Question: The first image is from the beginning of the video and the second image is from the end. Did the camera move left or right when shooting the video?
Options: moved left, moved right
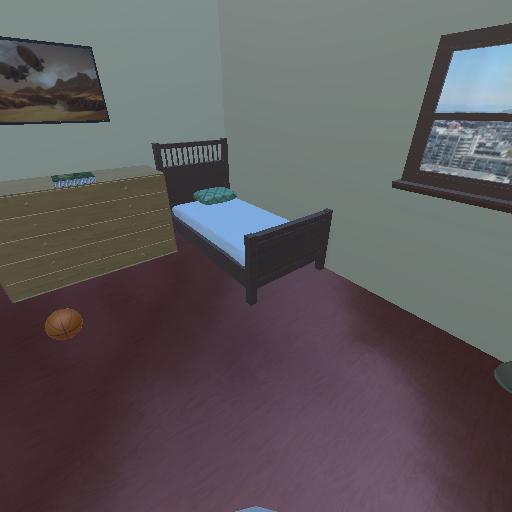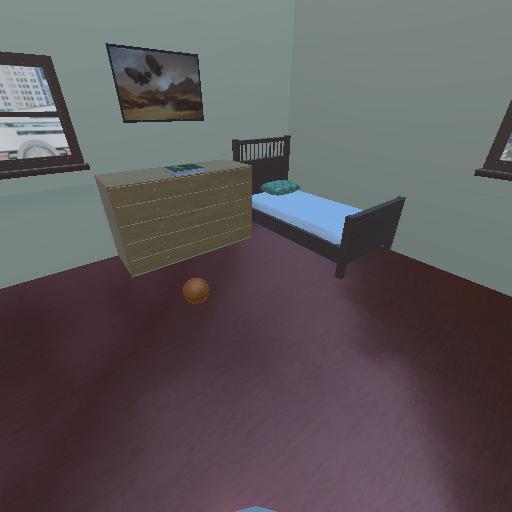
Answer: moved left